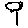
Label: flower